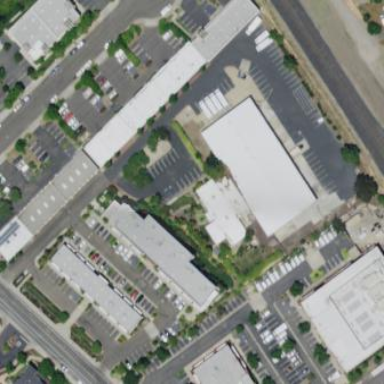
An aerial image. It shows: Commercial area.